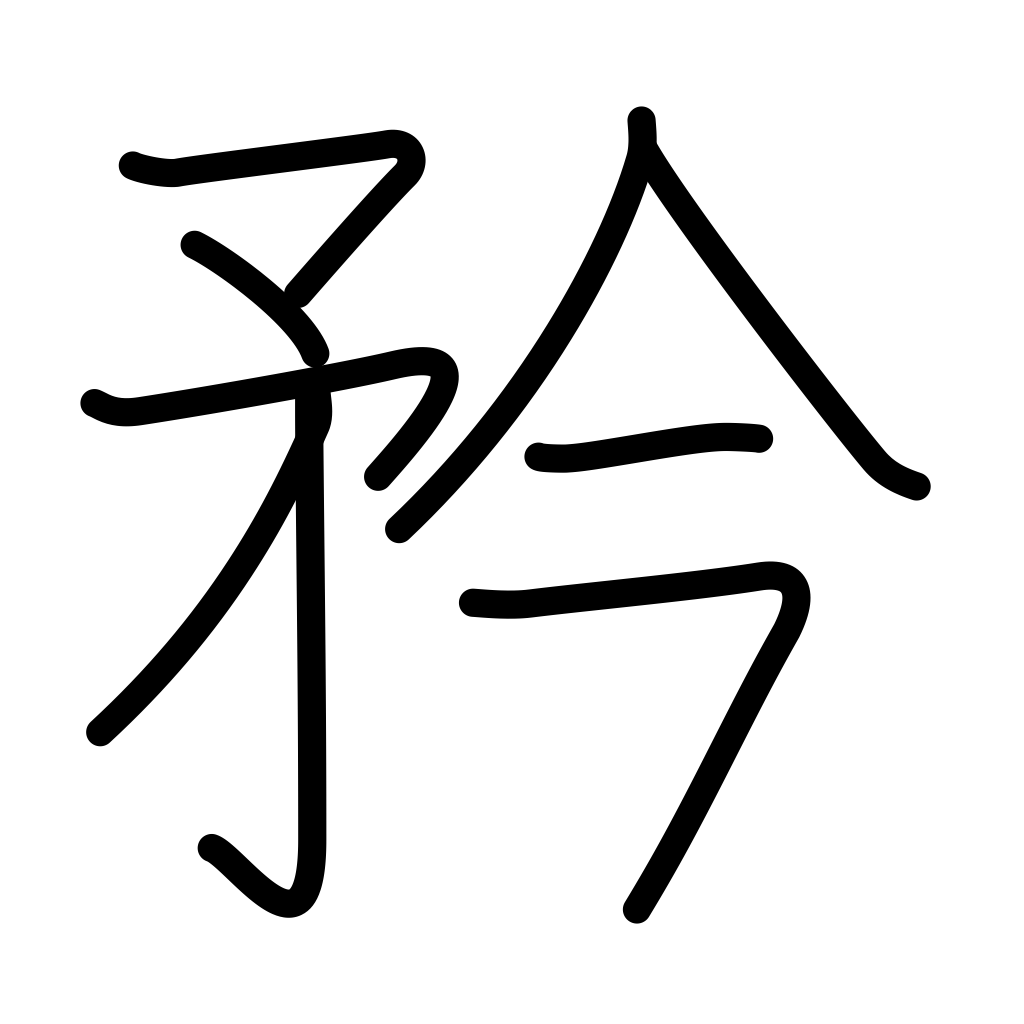
Meaning: pride, respect